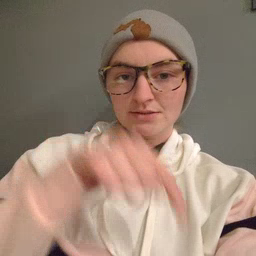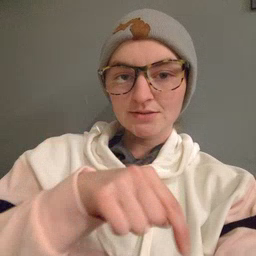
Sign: feet